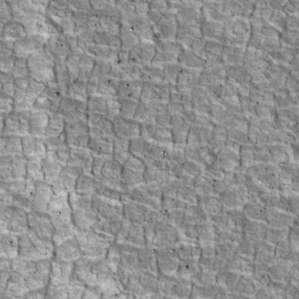
Label: non_frost